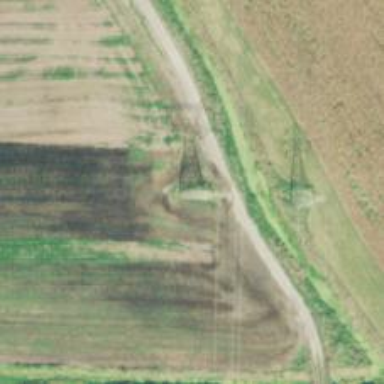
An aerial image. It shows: Lattice structure tower used for power distribution.